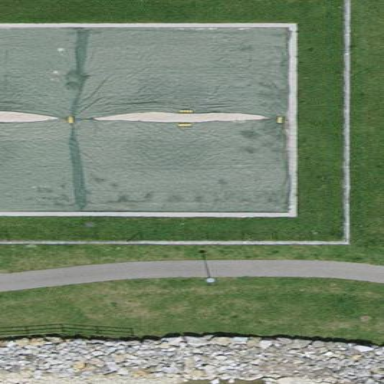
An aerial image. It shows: Sandy pitch for beach volleyball.